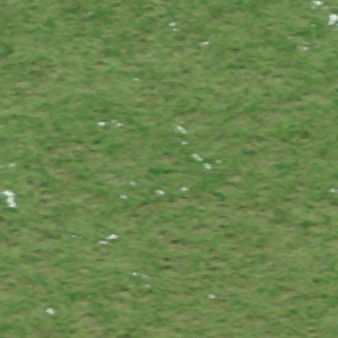
Label: other